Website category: sports
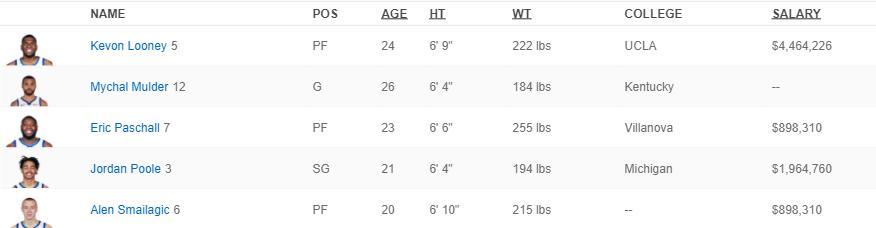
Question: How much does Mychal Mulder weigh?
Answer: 184 lbs

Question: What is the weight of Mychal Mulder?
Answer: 184 lbs

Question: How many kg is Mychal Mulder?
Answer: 184 lbs

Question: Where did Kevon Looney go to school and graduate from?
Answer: UCLA

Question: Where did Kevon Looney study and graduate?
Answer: UCLA

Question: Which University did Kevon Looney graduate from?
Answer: UCLA

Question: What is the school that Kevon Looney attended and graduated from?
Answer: UCLA

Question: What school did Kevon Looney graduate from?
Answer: UCLA

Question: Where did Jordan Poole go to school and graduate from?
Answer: Michigan

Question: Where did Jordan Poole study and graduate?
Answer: Michigan

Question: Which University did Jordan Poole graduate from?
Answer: Michigan

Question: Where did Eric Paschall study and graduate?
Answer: Villanova

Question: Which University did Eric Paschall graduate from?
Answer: Villanova

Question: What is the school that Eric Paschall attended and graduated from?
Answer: Villanova

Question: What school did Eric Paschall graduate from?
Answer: Villanova

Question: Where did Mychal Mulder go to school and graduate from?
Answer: Kentucky

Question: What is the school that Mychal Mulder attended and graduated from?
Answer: Kentucky

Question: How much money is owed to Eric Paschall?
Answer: $898,310

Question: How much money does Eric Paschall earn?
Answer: $898,310

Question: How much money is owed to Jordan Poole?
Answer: $1,964,760

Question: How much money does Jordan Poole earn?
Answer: $1,964,760

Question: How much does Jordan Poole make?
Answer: $1,964,760

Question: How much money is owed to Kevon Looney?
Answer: $4,464,226

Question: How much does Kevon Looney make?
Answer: $4,464,226

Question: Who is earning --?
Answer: Mychal Mulder

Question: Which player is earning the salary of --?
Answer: Mychal Mulder

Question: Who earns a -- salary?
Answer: Mychal Mulder

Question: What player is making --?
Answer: Mychal Mulder

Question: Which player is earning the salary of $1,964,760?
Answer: Jordan Poole

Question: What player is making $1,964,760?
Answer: Jordan Poole

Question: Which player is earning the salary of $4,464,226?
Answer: Kevon Looney

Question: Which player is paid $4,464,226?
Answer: Kevon Looney

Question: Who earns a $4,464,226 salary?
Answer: Kevon Looney

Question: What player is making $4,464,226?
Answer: Kevon Looney

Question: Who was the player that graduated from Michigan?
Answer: Jordan Poole

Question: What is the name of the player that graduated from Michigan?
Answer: Jordan Poole

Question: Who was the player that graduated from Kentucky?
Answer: Mychal Mulder

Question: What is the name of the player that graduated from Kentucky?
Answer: Mychal Mulder

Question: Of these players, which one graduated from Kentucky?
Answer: Mychal Mulder

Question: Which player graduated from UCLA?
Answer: Kevon Looney

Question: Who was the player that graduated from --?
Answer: Alen Smailagic

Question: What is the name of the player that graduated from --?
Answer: Alen Smailagic

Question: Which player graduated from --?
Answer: Alen Smailagic

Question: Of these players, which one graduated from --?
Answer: Alen Smailagic

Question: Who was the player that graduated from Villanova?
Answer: Eric Paschall

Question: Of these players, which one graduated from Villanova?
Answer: Eric Paschall